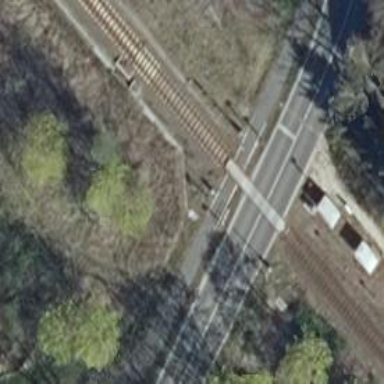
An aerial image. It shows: Railway crossing.